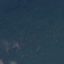
Land use / land cover class: Forest